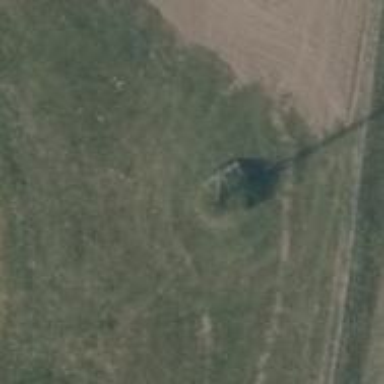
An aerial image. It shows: Power pole.